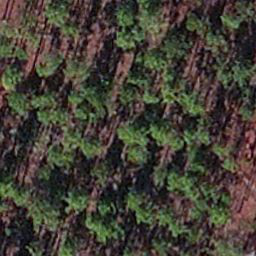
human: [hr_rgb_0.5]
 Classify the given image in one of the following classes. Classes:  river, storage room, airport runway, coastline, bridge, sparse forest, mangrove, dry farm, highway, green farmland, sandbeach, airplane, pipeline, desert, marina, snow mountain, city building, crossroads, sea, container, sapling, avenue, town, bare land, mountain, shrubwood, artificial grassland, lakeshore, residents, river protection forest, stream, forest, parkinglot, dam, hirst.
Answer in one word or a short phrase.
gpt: sapling